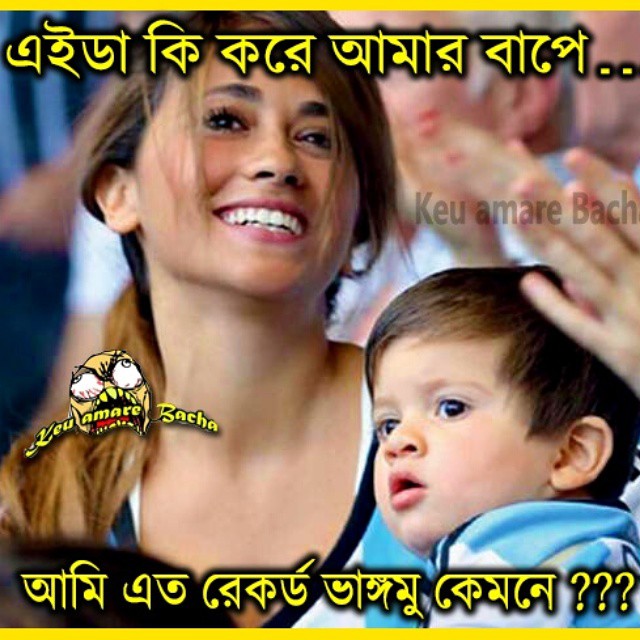
Text: এইডা কি করে আমার বাপে... আমি এত রেকর্ড ভাঙ্গমু কেমনে ???
Label: Non Hate